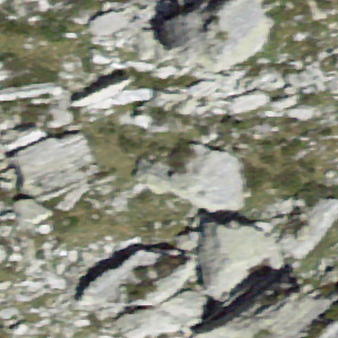
Label: bouldering_area